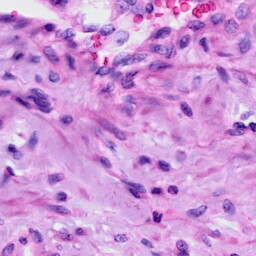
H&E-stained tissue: Cervix